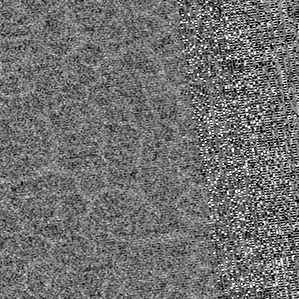
Label: frost